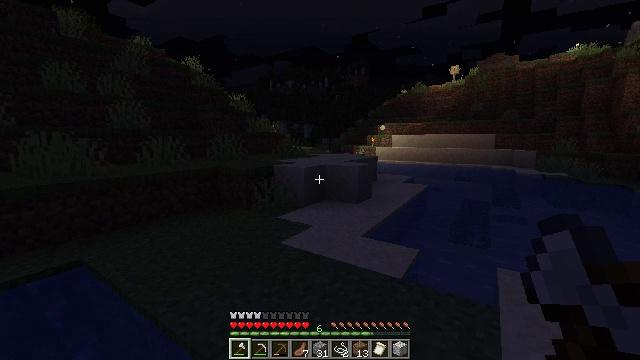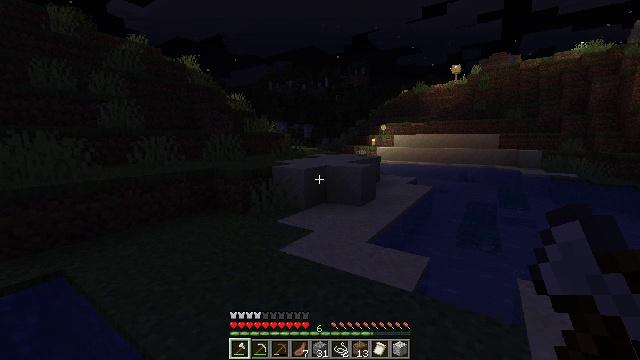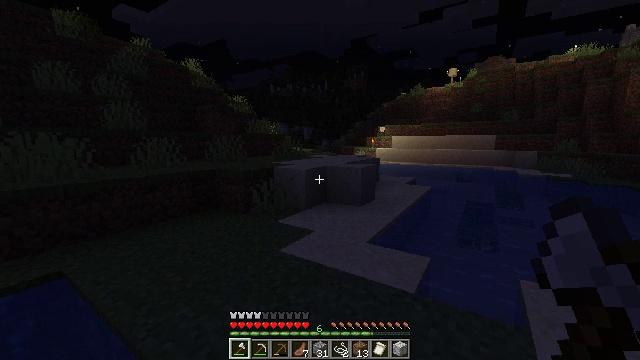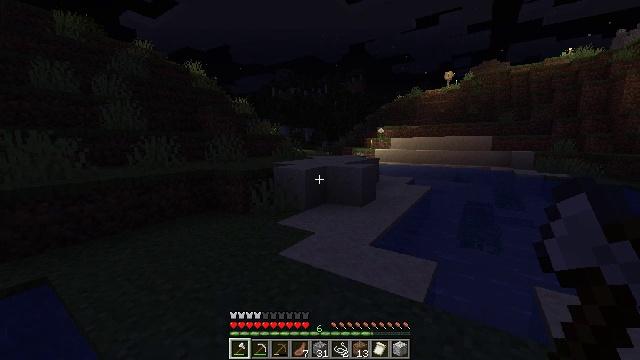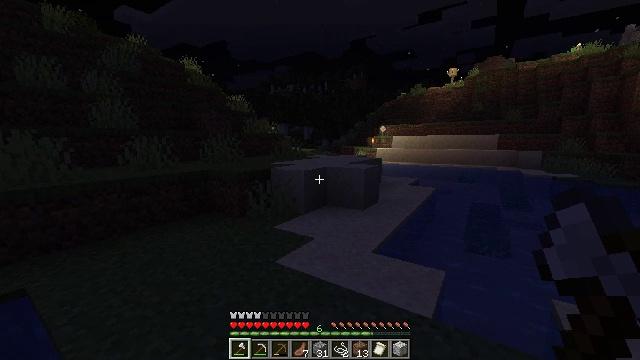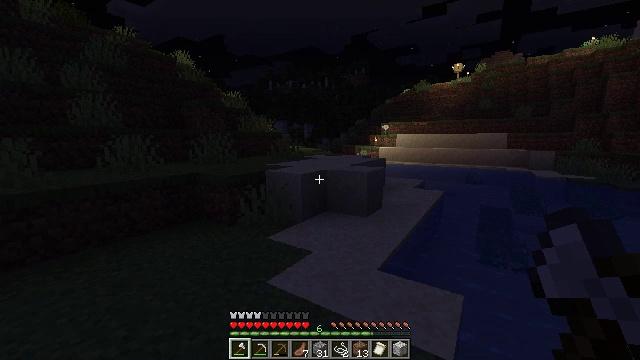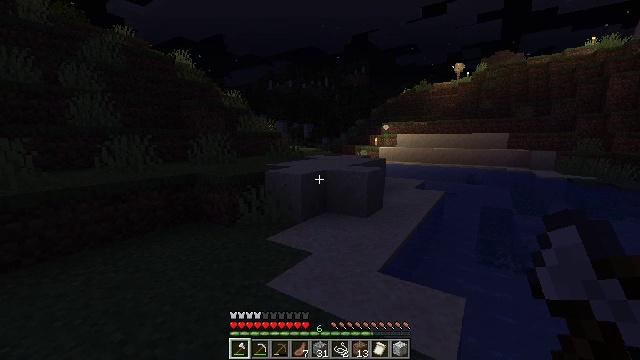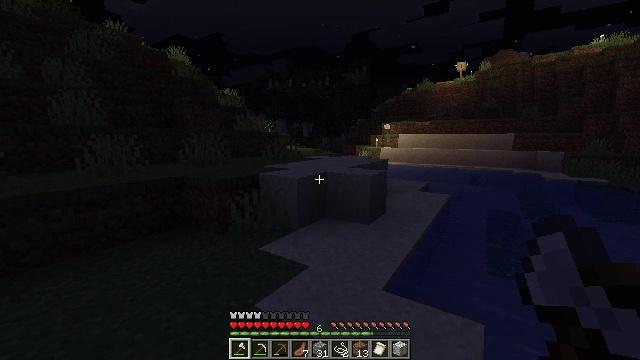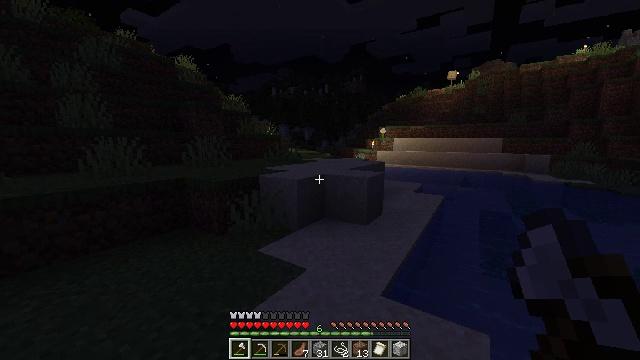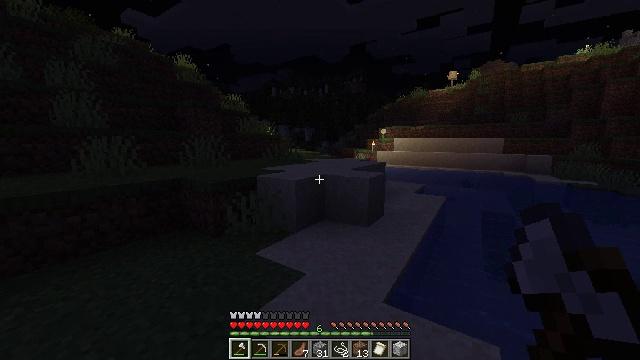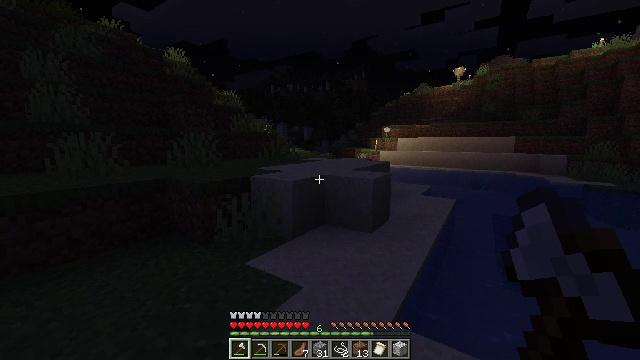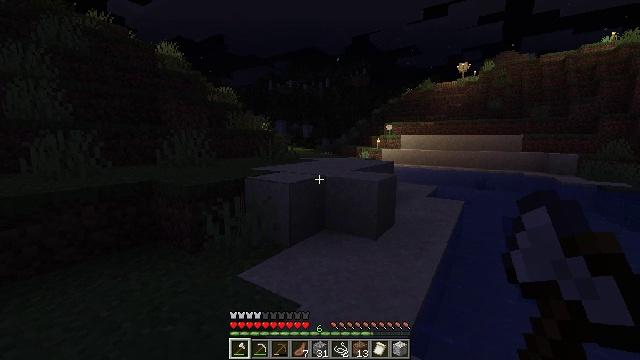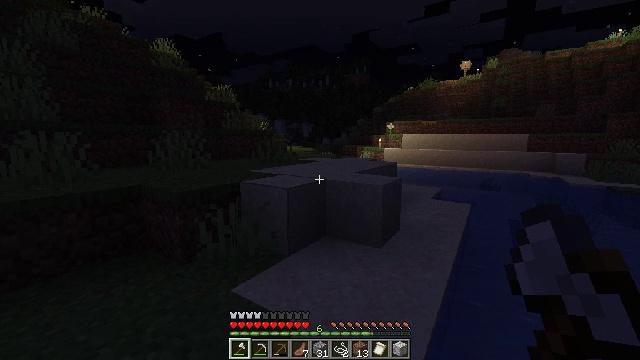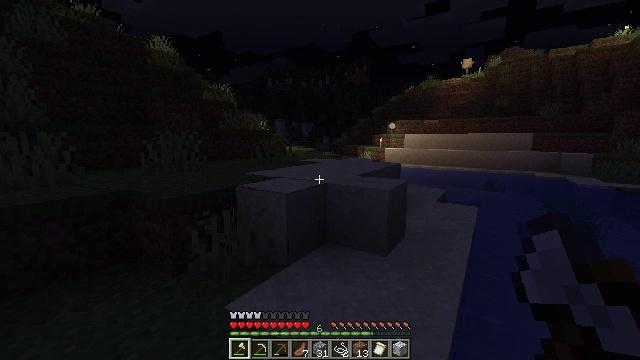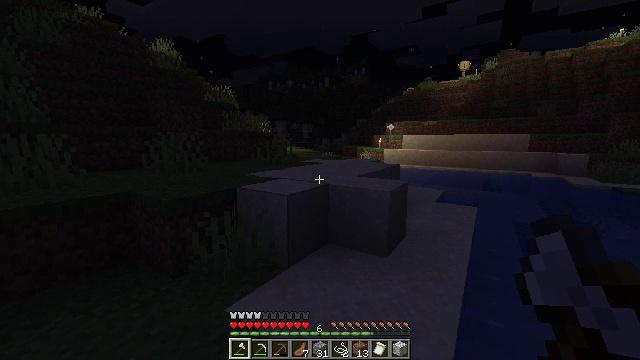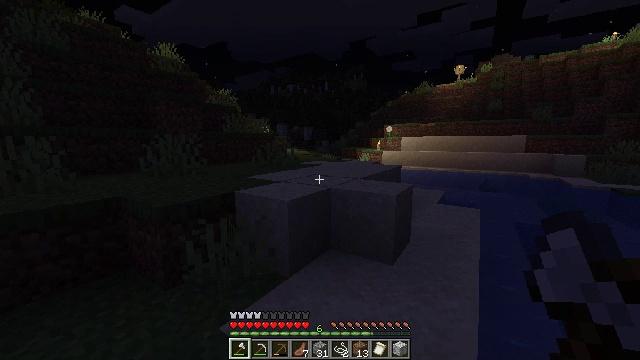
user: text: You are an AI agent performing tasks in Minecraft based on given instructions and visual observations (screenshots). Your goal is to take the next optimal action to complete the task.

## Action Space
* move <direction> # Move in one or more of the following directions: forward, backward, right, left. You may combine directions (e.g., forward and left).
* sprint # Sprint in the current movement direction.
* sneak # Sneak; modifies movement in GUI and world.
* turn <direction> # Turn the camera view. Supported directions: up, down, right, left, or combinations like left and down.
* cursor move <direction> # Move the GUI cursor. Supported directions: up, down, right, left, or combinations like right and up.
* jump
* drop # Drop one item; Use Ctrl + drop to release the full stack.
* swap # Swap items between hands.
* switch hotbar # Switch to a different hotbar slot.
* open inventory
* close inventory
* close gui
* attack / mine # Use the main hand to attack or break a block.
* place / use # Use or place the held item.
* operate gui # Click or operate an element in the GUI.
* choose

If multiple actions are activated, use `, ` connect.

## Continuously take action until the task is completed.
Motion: motion action
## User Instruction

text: Attack the wall to gather the purple wall banner.
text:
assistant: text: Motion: move forward
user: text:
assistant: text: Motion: move forward
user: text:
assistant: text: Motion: move forward
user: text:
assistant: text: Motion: move forward
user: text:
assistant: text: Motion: move forward
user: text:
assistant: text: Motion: move forward
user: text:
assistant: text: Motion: move forward
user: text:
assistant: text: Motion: move forward
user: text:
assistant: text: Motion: move forward
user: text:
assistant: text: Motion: move forward
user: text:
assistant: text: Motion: move forward
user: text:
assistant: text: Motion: move forward
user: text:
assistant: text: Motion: move forward
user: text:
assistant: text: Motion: move forward
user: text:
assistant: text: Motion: move forward
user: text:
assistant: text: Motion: move forward
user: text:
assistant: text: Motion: move forward
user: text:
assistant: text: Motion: move forward
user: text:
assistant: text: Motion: move forward
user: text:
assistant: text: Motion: move forward
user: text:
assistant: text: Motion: move forward
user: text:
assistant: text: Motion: move forward
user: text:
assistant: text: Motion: move forward, jump
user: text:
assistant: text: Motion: move forward, jump
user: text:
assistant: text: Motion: move forward, jump
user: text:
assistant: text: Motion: move forward, jump
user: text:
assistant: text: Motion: move forward
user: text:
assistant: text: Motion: move forward
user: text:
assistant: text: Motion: move forward
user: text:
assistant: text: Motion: move forward